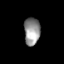
Tissue: skin
Cell type: Others
Senescence score: 0.7589
Nuclear area (px): 427
Mean DAPI intensity: 147.607